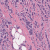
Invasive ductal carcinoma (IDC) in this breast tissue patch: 1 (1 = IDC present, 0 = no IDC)